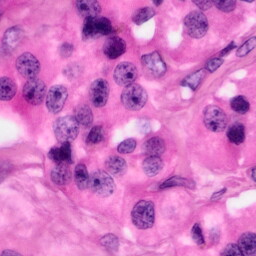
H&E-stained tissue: Pancreatic